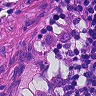
Metastatic tissue present: yes